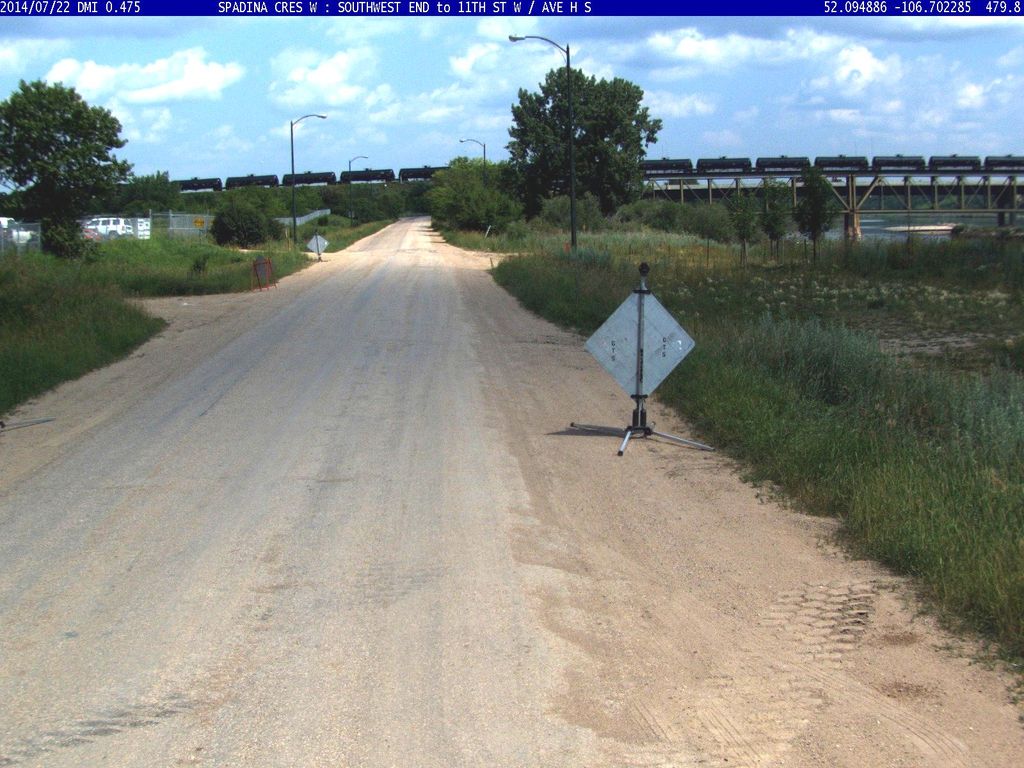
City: saskatoon